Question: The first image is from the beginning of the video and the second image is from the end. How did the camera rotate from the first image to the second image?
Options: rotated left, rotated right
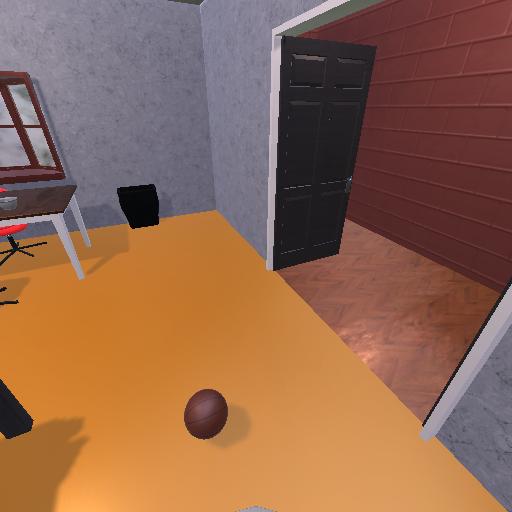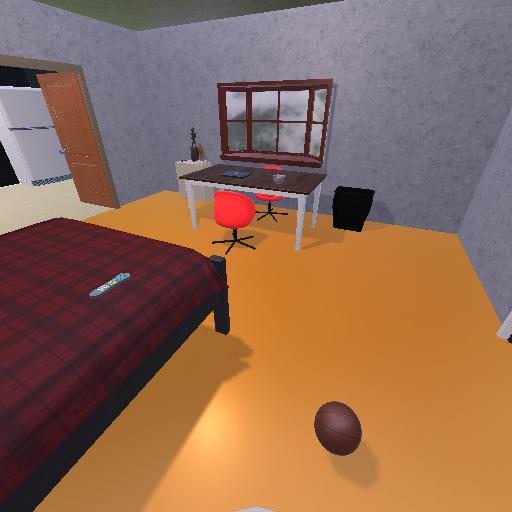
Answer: rotated left